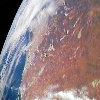
Label: land